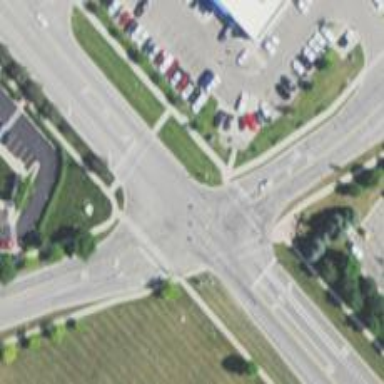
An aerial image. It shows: Marked crossing on footway.